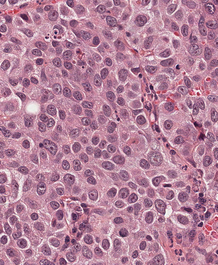
Tumor epithelial tissue: yes
Tumor-associated stroma tissue: no
Normal tissue: no